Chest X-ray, PA view. Patient: 55 years old, sex M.
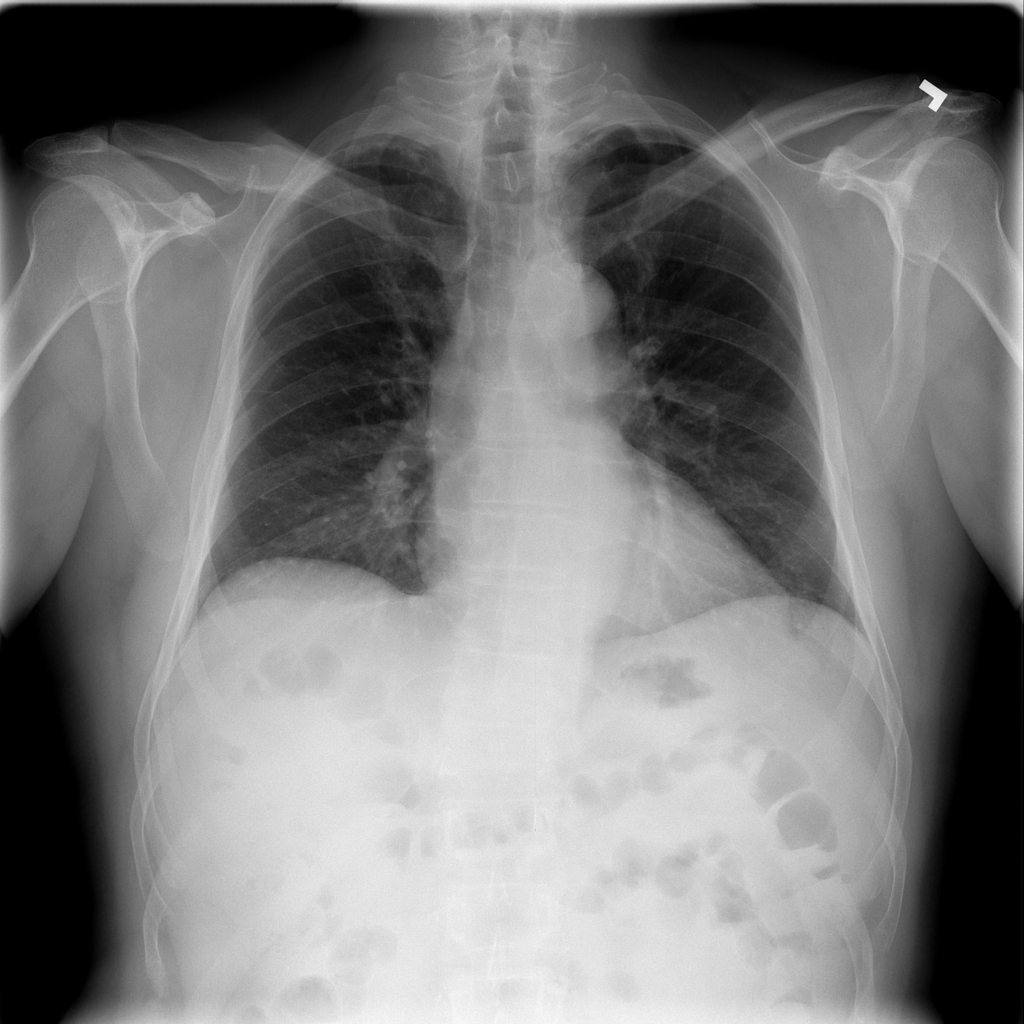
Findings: No Finding